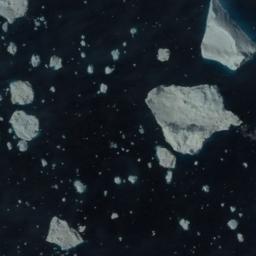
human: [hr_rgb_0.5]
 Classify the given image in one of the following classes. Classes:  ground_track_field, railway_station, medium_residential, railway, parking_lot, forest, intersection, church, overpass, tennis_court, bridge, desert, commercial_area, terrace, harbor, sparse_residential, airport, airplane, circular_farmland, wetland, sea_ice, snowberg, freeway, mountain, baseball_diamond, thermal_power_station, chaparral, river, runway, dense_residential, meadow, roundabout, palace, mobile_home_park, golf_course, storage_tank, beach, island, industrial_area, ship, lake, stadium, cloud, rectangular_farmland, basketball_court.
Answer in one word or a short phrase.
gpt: sea_ice